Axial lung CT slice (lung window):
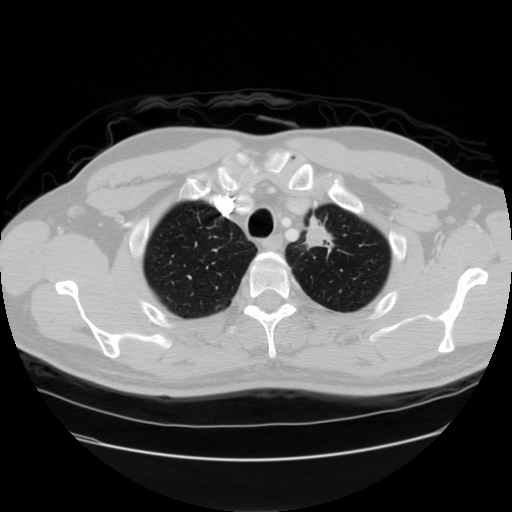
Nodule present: yes
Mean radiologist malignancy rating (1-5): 4.75